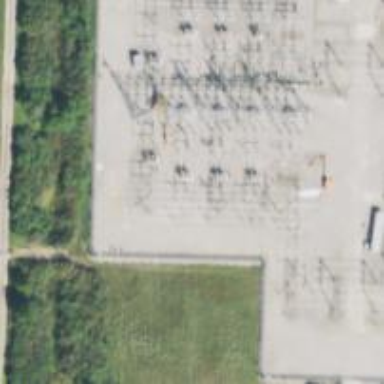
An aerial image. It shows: Switch used for power control.